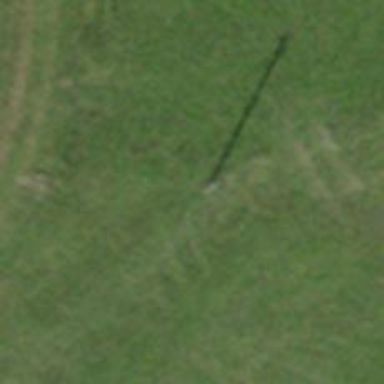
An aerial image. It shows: Minor power line.